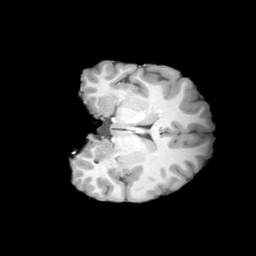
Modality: T1w
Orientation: coronal
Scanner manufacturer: siemens
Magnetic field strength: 3 T
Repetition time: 2 s
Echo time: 0.0024 s